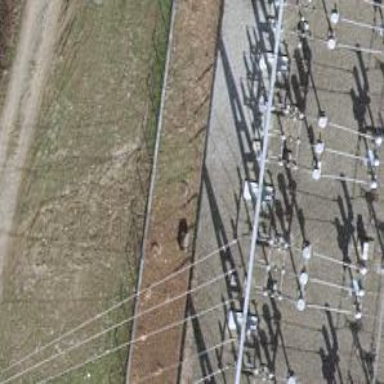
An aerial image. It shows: Insulator used in power systems.